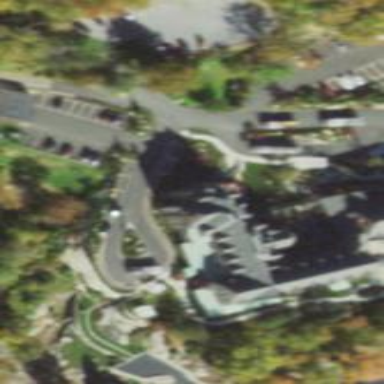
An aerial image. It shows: Manor-type castle hotel.